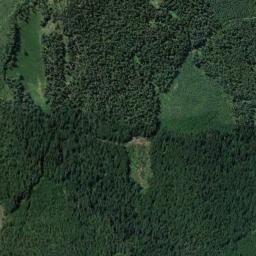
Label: forest